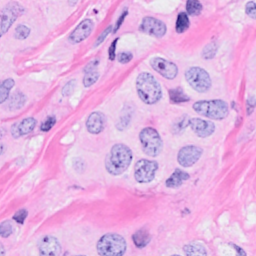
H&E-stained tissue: Breast